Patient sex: M
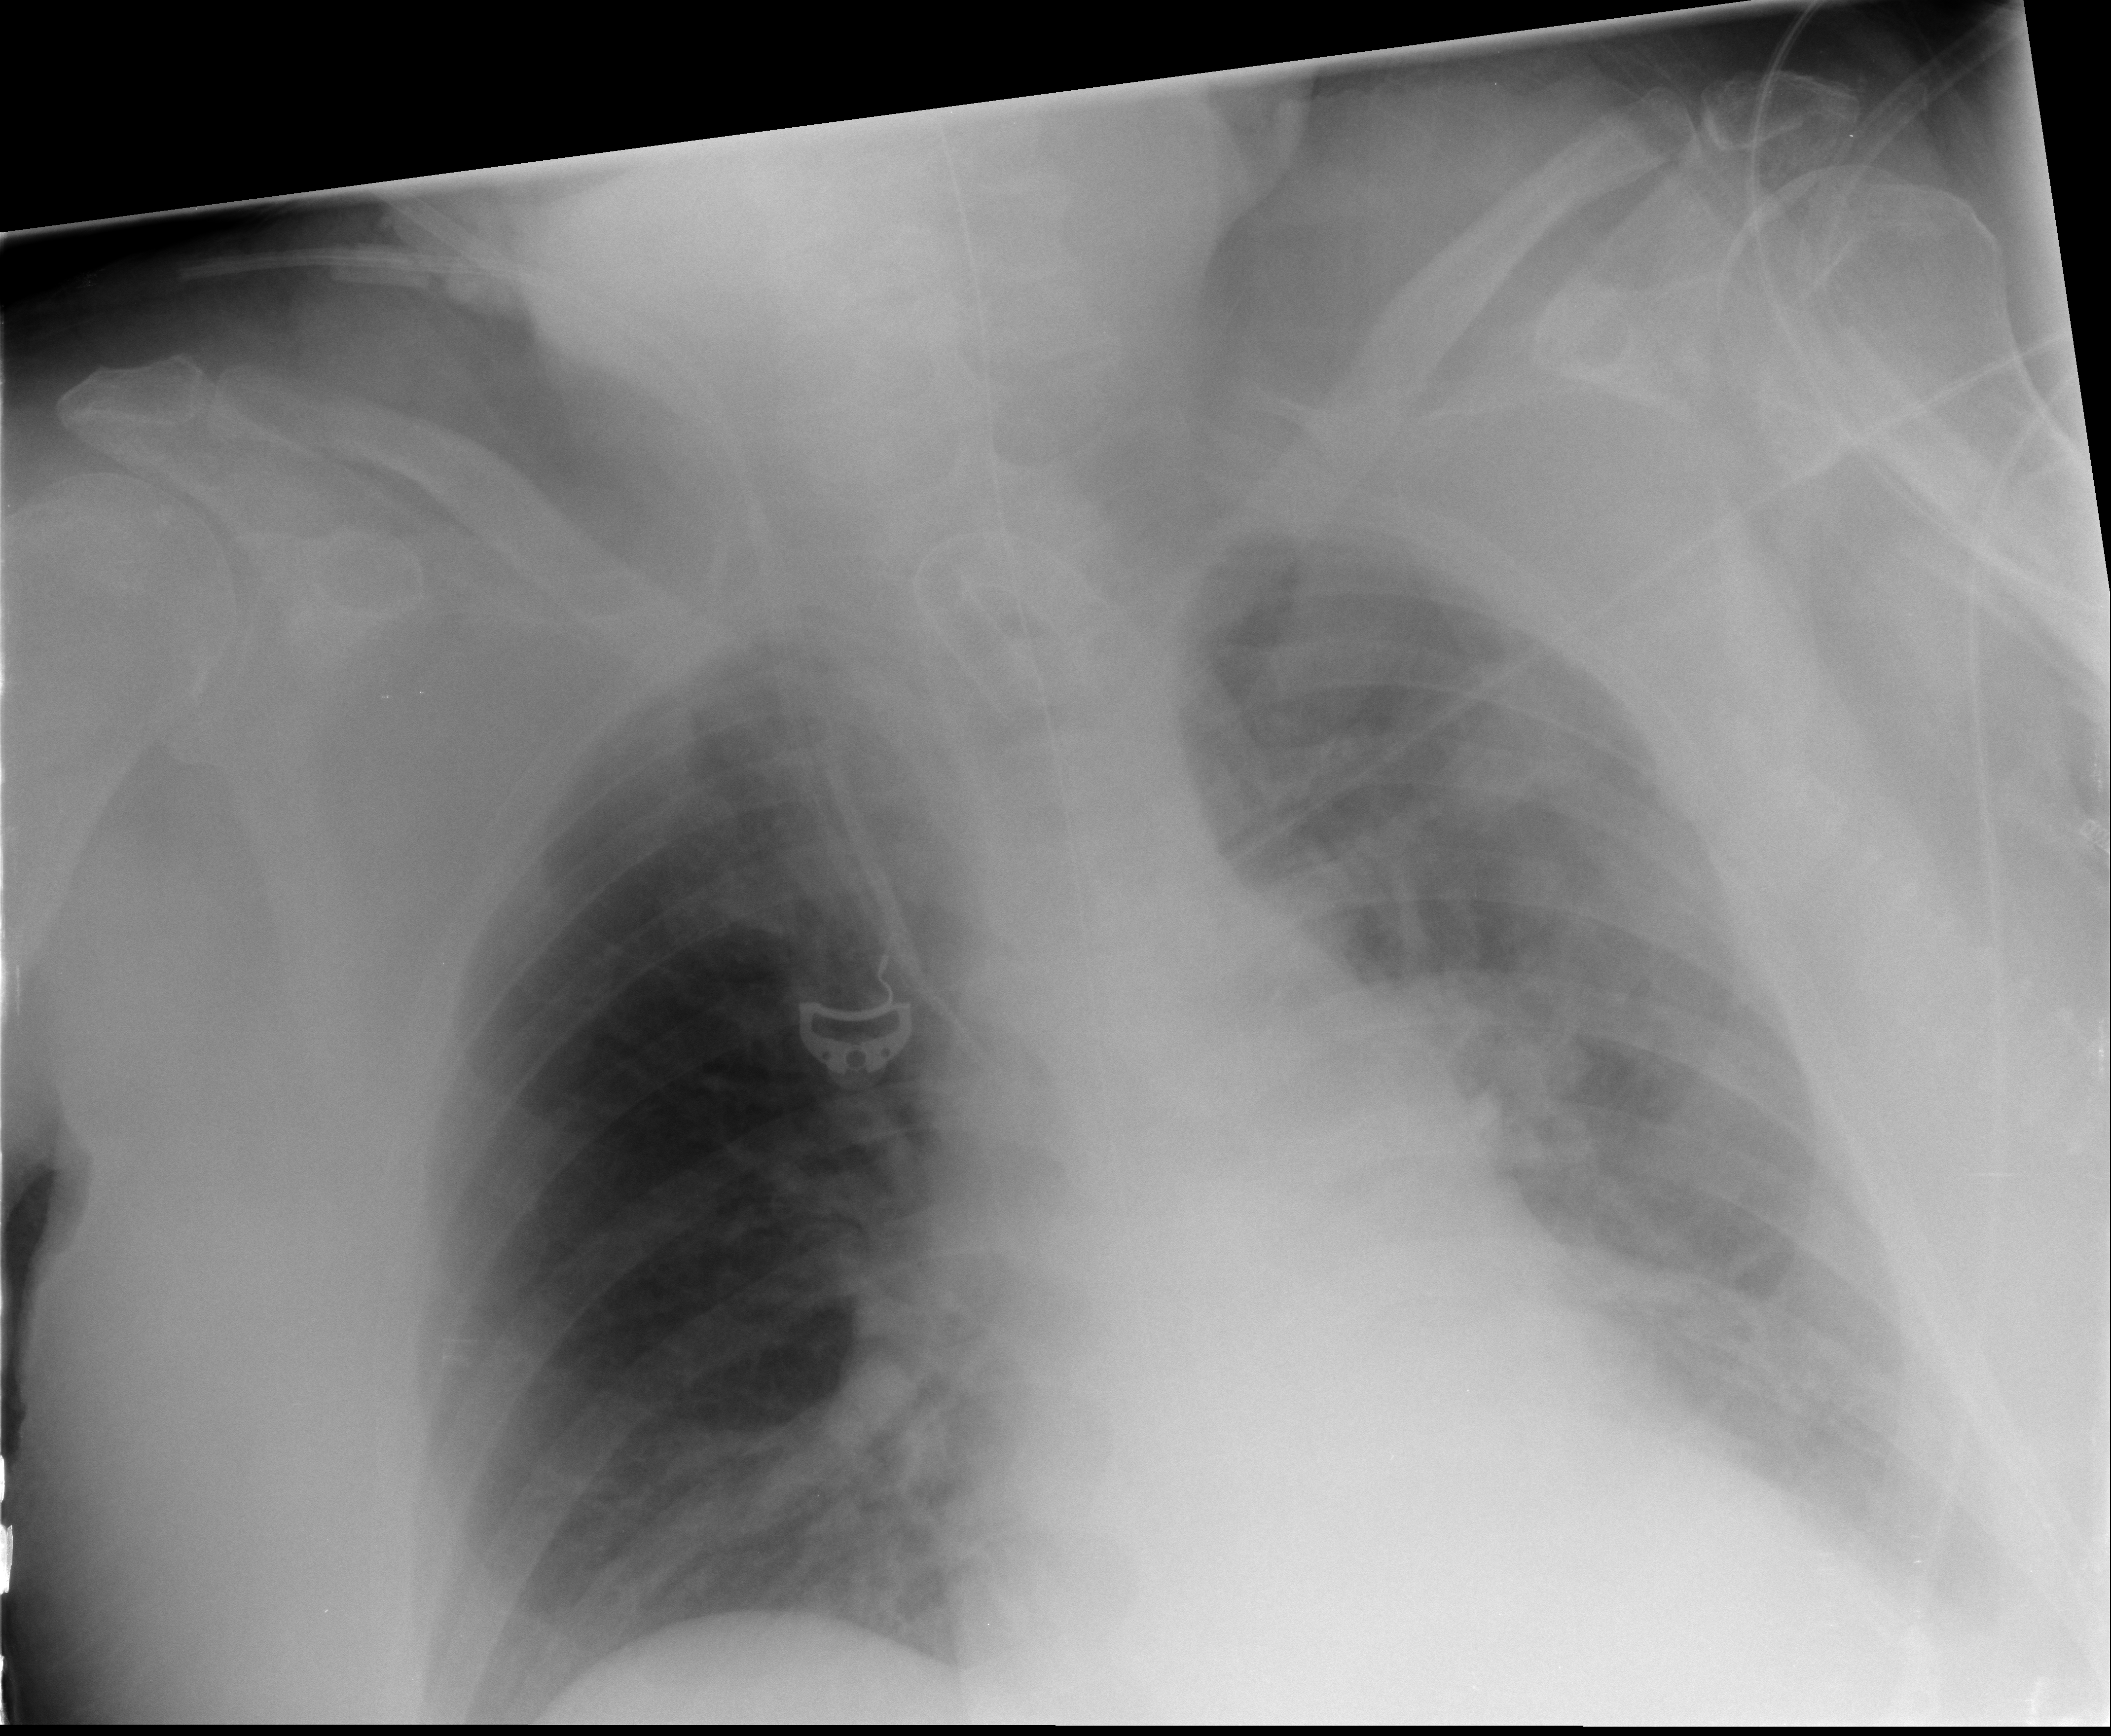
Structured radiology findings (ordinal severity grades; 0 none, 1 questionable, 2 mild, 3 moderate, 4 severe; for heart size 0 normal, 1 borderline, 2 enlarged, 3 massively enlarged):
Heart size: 2
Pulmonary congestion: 0
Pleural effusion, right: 0
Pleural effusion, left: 3
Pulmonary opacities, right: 2
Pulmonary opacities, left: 0
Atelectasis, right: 0
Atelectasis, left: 2